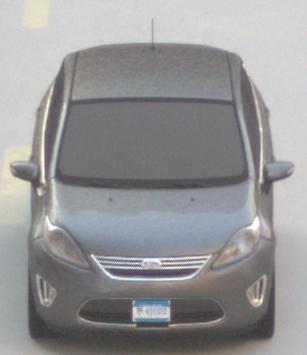
Make: Ford
Model: Fiesta
Detailed model: ’09 Sedan (seventh series)
Model produced from: 2010
Model produced until: 2017
Doors: 4
Color: gray
Road condition: dry road
Daytime: sunrise or sunset
Contrast: low contrast